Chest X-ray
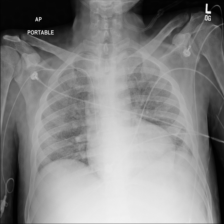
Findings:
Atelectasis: negative
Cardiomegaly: negative
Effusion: negative
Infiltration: negative
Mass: negative
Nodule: negative
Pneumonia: negative
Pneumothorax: negative
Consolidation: negative
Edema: positive
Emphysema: negative
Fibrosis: negative
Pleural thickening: negative
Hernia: negative